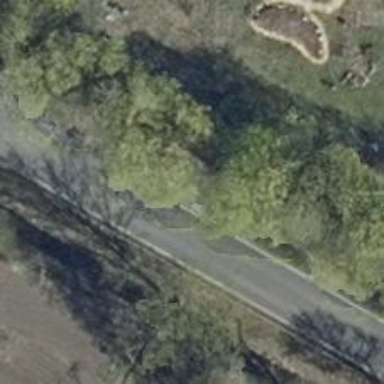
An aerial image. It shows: Asphalt footway.